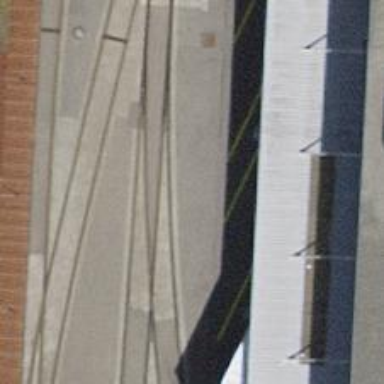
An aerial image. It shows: Railway switch.